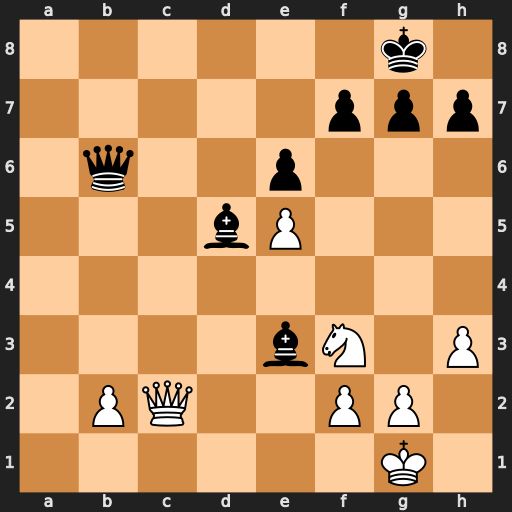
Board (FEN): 6k1/5ppp/1q2p3/3bP3/8/4bN1P/1PQ2PP1/6K1
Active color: w
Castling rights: -
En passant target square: -
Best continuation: Qc8+ Qd8 Qxd8#